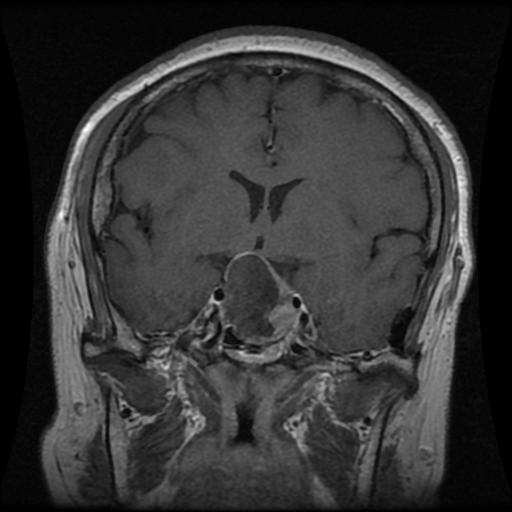
Label: pituitary